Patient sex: M
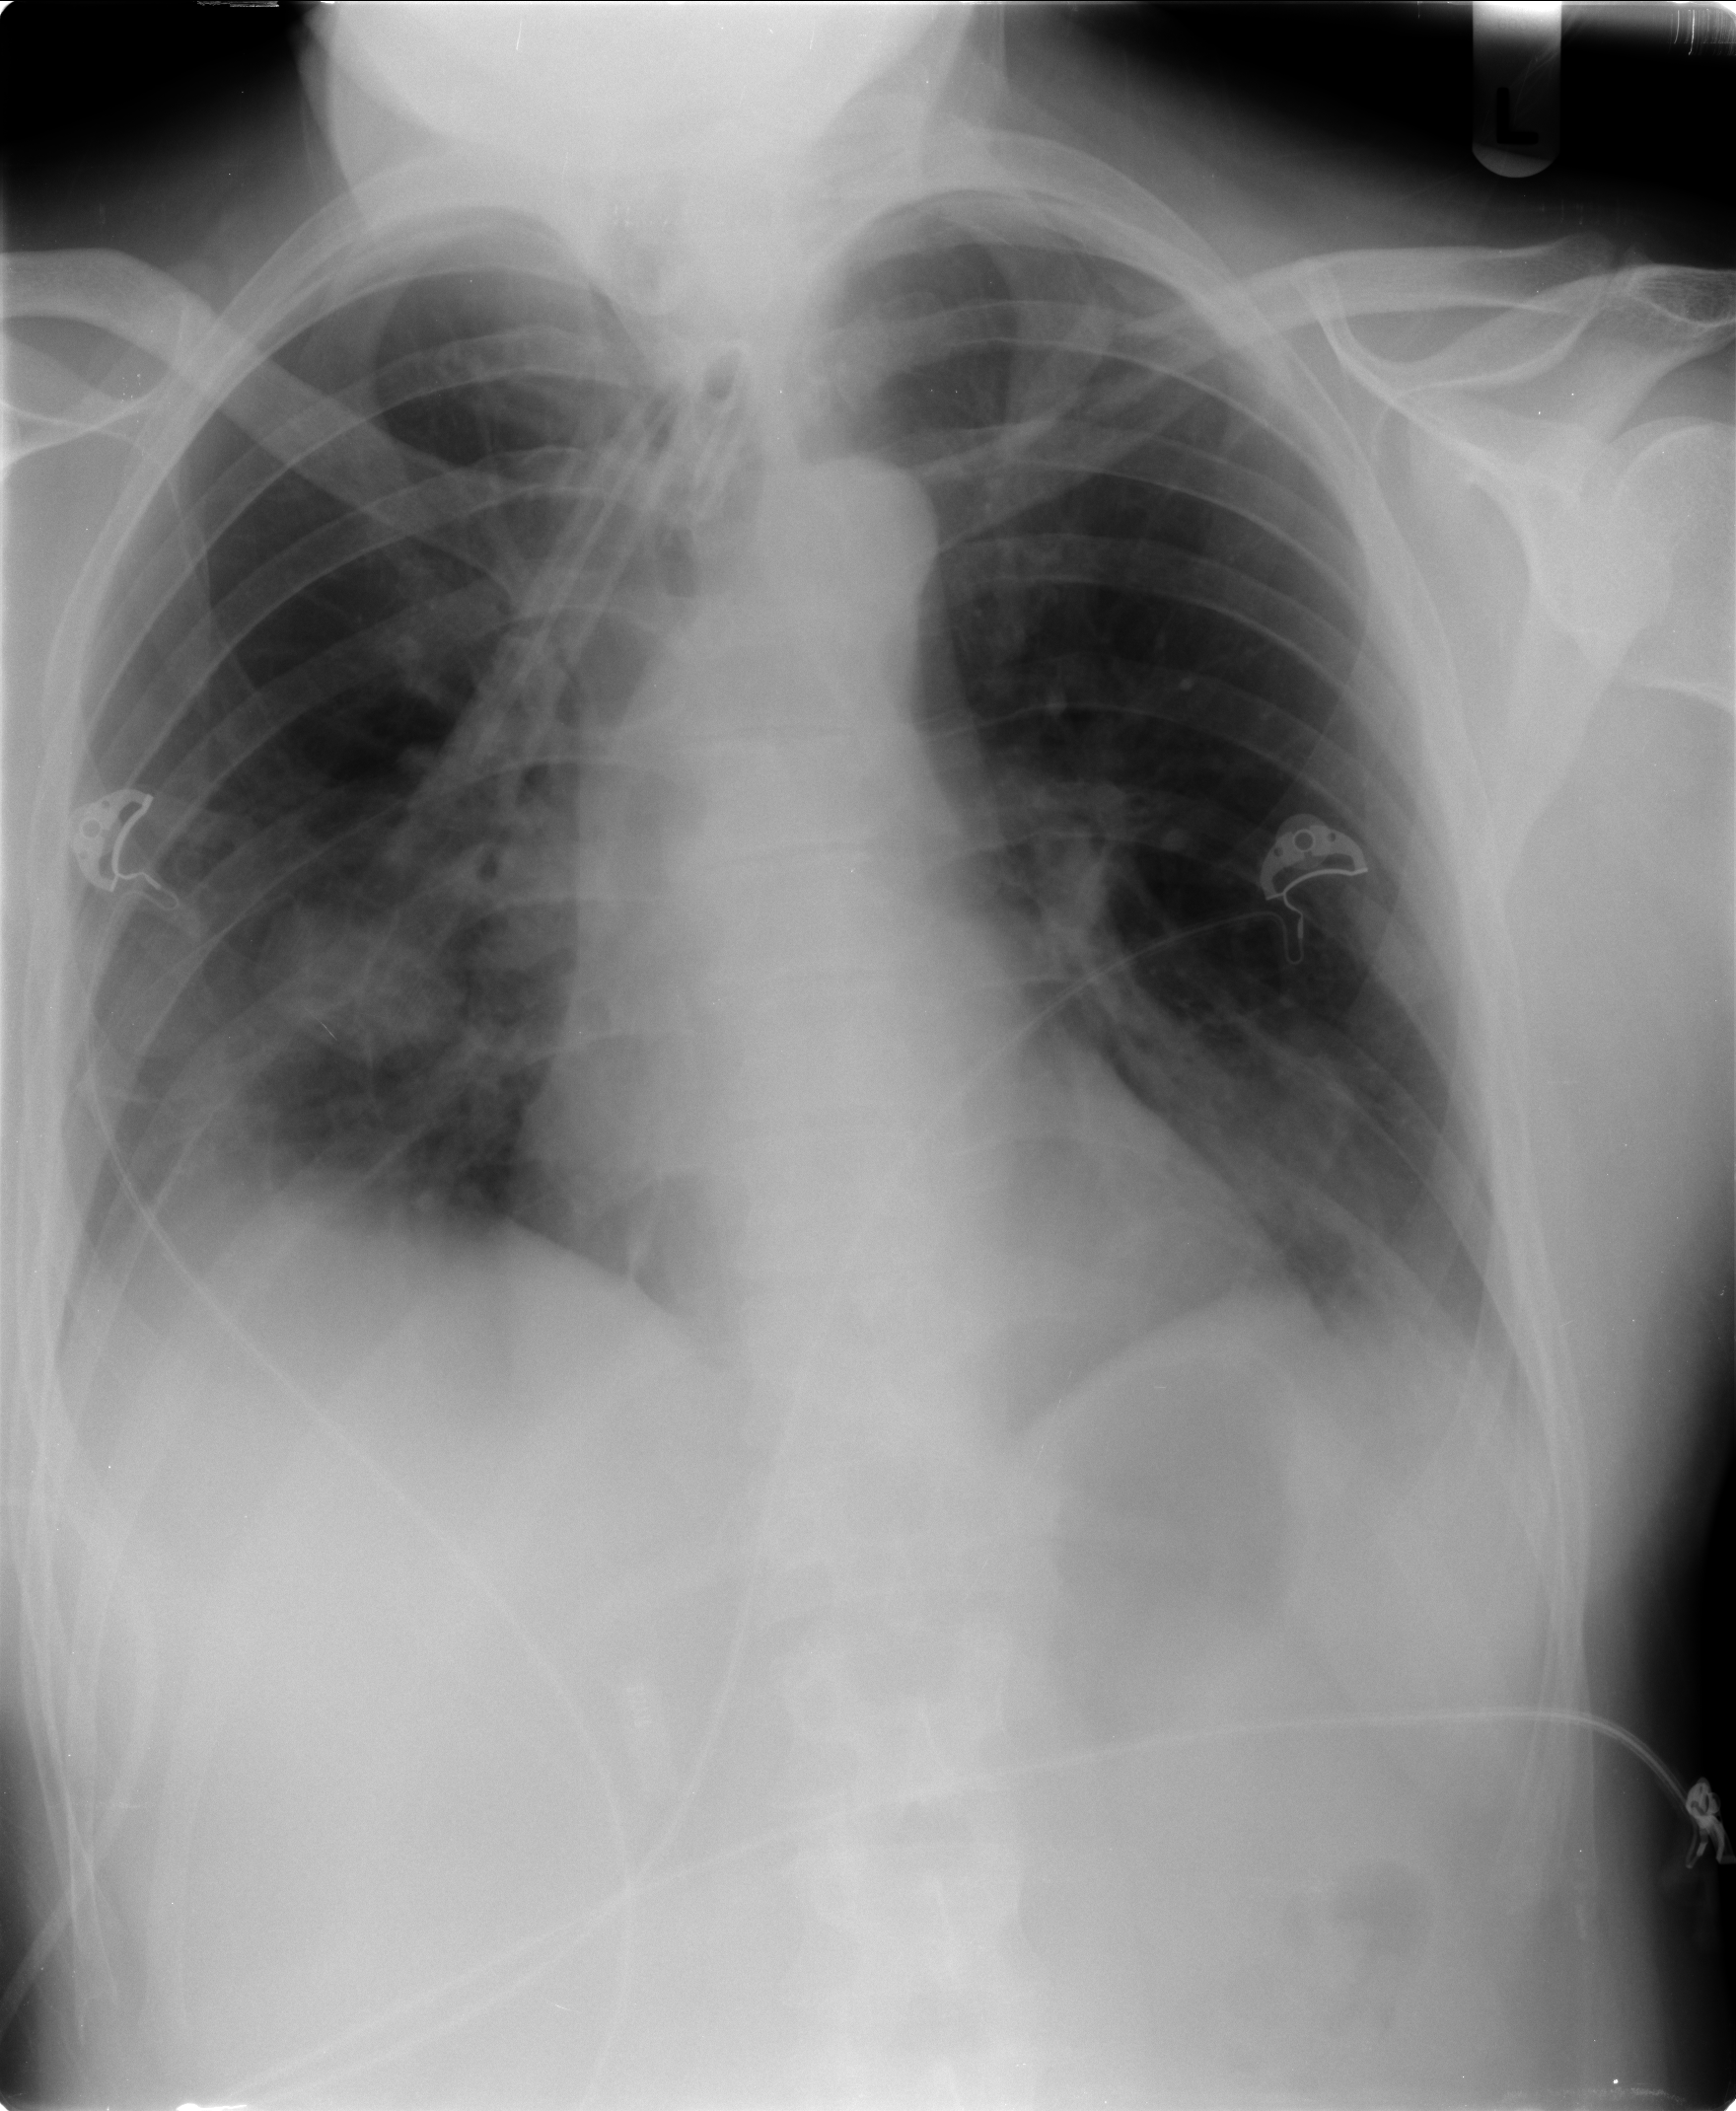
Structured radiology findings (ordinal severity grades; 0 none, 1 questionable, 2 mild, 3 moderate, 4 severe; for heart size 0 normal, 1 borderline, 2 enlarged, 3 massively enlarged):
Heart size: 0
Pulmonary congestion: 1
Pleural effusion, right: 3
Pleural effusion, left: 2
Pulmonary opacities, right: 2
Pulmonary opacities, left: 1
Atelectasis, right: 3
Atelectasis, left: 2